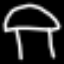
Label: mushroom